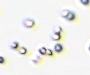
Label: Phaeocystis